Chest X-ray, AP view. Patient: 49 years old, sex M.
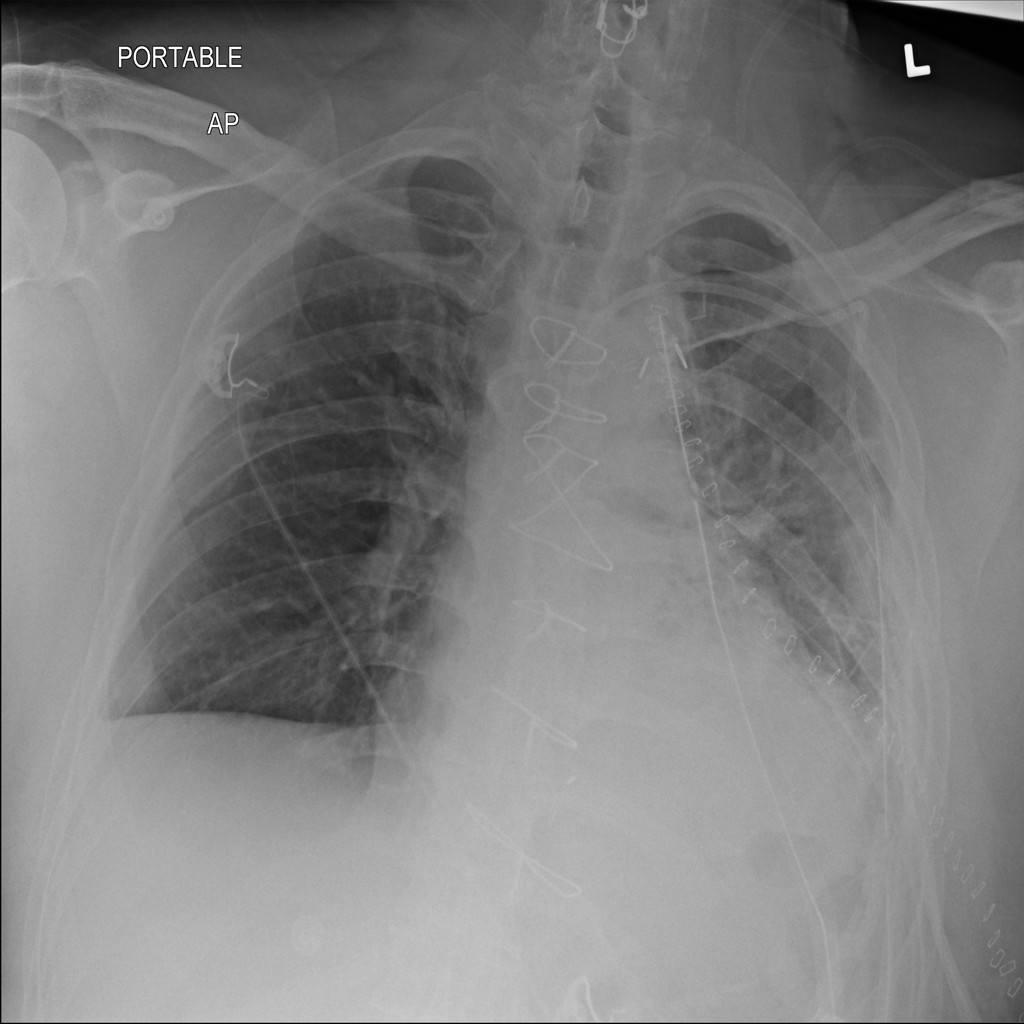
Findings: Effusion, Infiltration